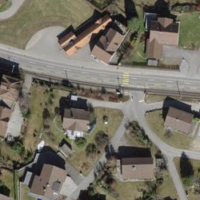
EUNIS habitat code: 55
Species observed at this site:
Streptopelia decaocto